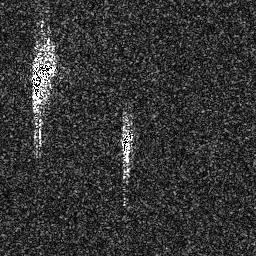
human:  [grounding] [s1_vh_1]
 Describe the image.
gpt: In the satellite image, there is  <ref>1 medium ship </ref> <box>[[10, 23, 22, 39, 0]]</box> located at left,  <ref>1 medium ship </ref> <box>[[46, 50, 52, 62, 0]]</box> located at center.